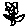
Label: flower